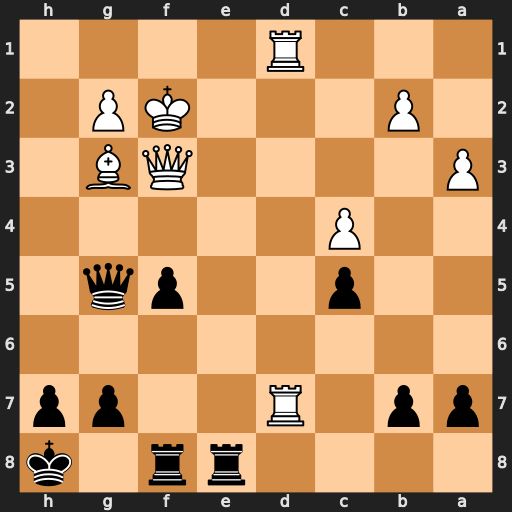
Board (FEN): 4rr1k/pp1R2pp/8/2p2pq1/2P5/P4QB1/1P3KP1/3R4
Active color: b
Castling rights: -
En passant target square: -
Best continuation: f4 Bh2 Re3 Qd5 Qh4+